Question: I have two entities: Invoice and InvoiceDetail.
Invoice has an InvoiceDetails member.
When I create an obcjet it works as expected.
The framework inserts the Invoice and the InvoiceDetail rows in the database.
'''
$.ajax({
url: "/Invoices/Index",
data: JSON.stringify({
InvoiceDetails: [{
Description: "1"
}, {
Description: "2"
}]
}),
contentType: "application/json",
type: "POST"
});
[ActionName("Index")]
[HttpPost]
public JsonResult Post(Invoice invoice)
{
db.Invoices.AddObject(invoice);
db.SaveChanges();
...
'''
I would also like to update Invoice and related InvoiceDetails.
'''
$.ajax({
url: "/Invoices/Index/1",
data: JSON.stringify({
Id: 1,
InvoiceDetails: [{
Id: 1,
Description: "1*"
}, {
Id: 2,
Description: "2*"
}]
}),
contentType: "application/json",
type: "PUT"
});
[ActionName("Index")]
[HttpPut]
public JsonResult Put(Invoice invoice)
{
db.Invoices.Attach(invoice);
db.ObjectStateManager.ChangeObjectState(invoice, EntityState.Modified);
db.SaveChanges();
...
'''
But the framework updates only the invoice.
How can I update also the related entities?
My model looks like this

<URL>
<URL>
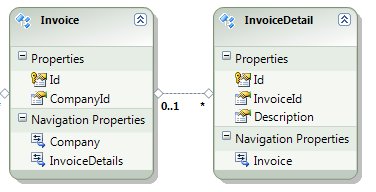
Answer: When you call 'ChangeObjectState' you are changing state of single entity, relations remain in unchanged state. So if you only modify existing invoice details you can simply iterate those details and set them to modified states as well. If you also can add or remove details it will be <URL> or use some convention to find which details must be set to deleted or added state without checking it in the database.